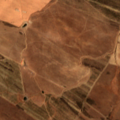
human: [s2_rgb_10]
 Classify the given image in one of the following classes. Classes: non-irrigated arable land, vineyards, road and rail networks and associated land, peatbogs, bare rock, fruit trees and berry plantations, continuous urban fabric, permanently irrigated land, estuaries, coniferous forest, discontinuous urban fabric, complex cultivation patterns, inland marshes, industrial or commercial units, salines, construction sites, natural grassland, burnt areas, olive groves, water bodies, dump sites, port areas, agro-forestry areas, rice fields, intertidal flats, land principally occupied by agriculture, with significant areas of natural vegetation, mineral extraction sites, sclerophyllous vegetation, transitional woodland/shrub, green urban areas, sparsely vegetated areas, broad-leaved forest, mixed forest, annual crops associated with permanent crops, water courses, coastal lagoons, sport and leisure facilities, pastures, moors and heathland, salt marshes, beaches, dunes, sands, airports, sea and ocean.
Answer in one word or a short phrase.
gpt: non-irrigated arable land, transitional woodland/shrub